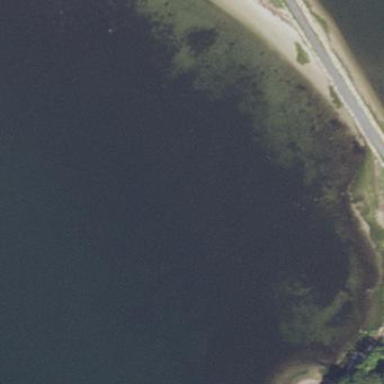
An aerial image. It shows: Sandy beach.